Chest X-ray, AP view. Patient: 69 years old, sex M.
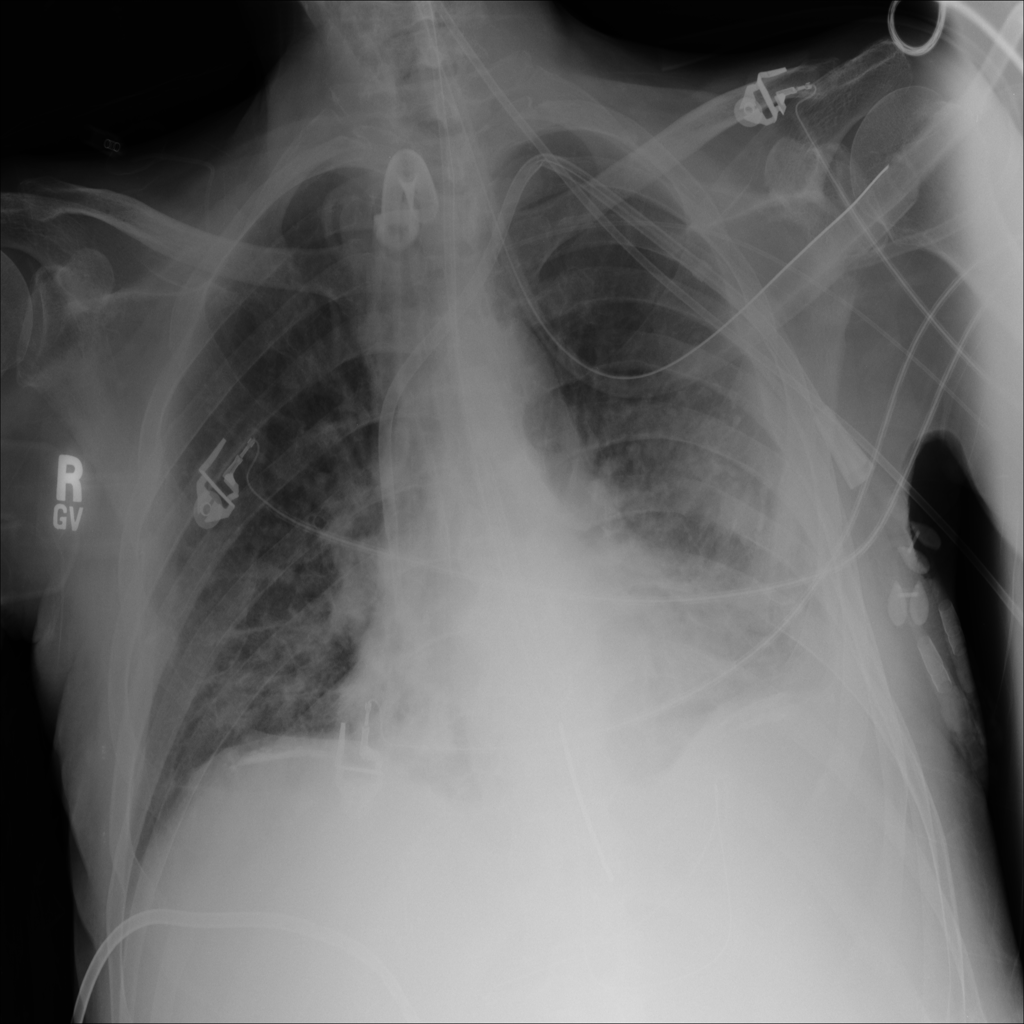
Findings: Pleural_Thickening